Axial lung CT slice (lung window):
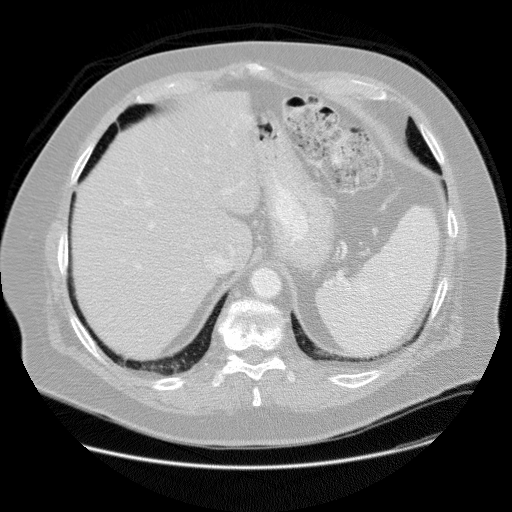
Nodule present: no